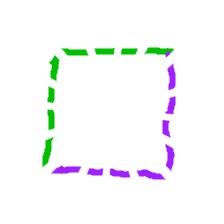
Shape: square